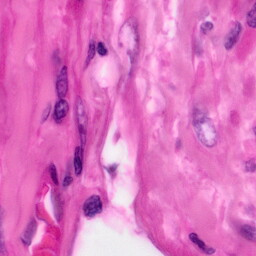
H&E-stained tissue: Pancreatic